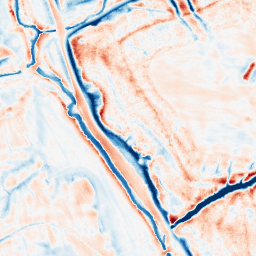
Category: edge_preserving
Decomposition family: bilateral
Decomposition parameters: d: 21
sigma_color: 50
sigma_space: 100
Upsampling method: quintic
Upsampling parameters: scale: 4
Upsampling scale: 4